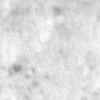
Label: no_change